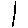
Label: line